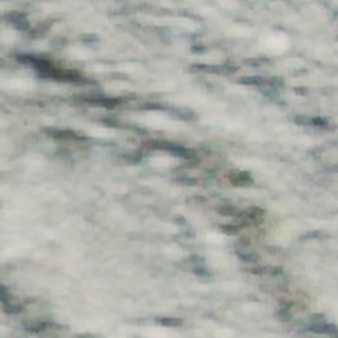
Label: other